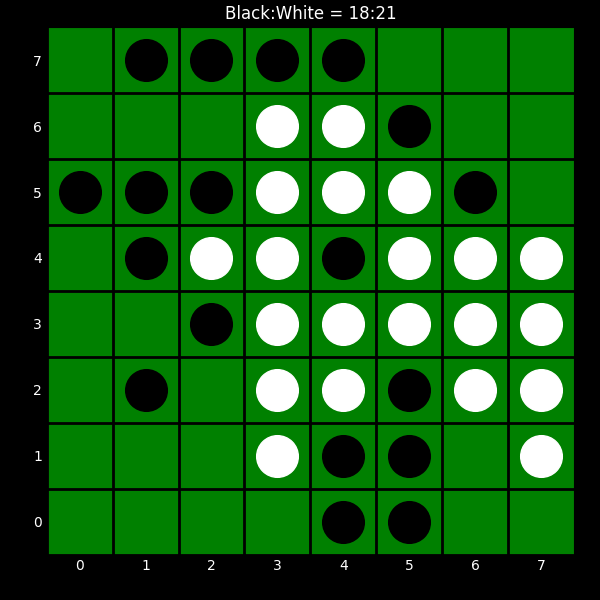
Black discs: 18
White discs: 21